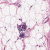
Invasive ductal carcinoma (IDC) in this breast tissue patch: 0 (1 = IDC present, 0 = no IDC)